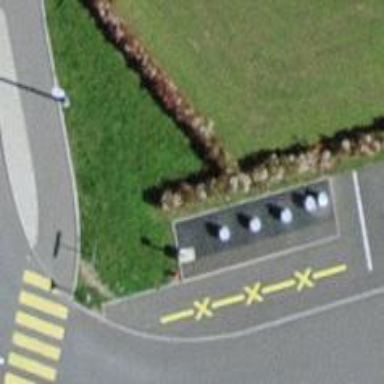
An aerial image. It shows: Recycling container for recycling.